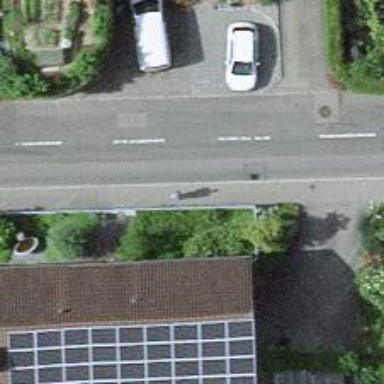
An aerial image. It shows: Bus stop with platform for public transport.